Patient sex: F
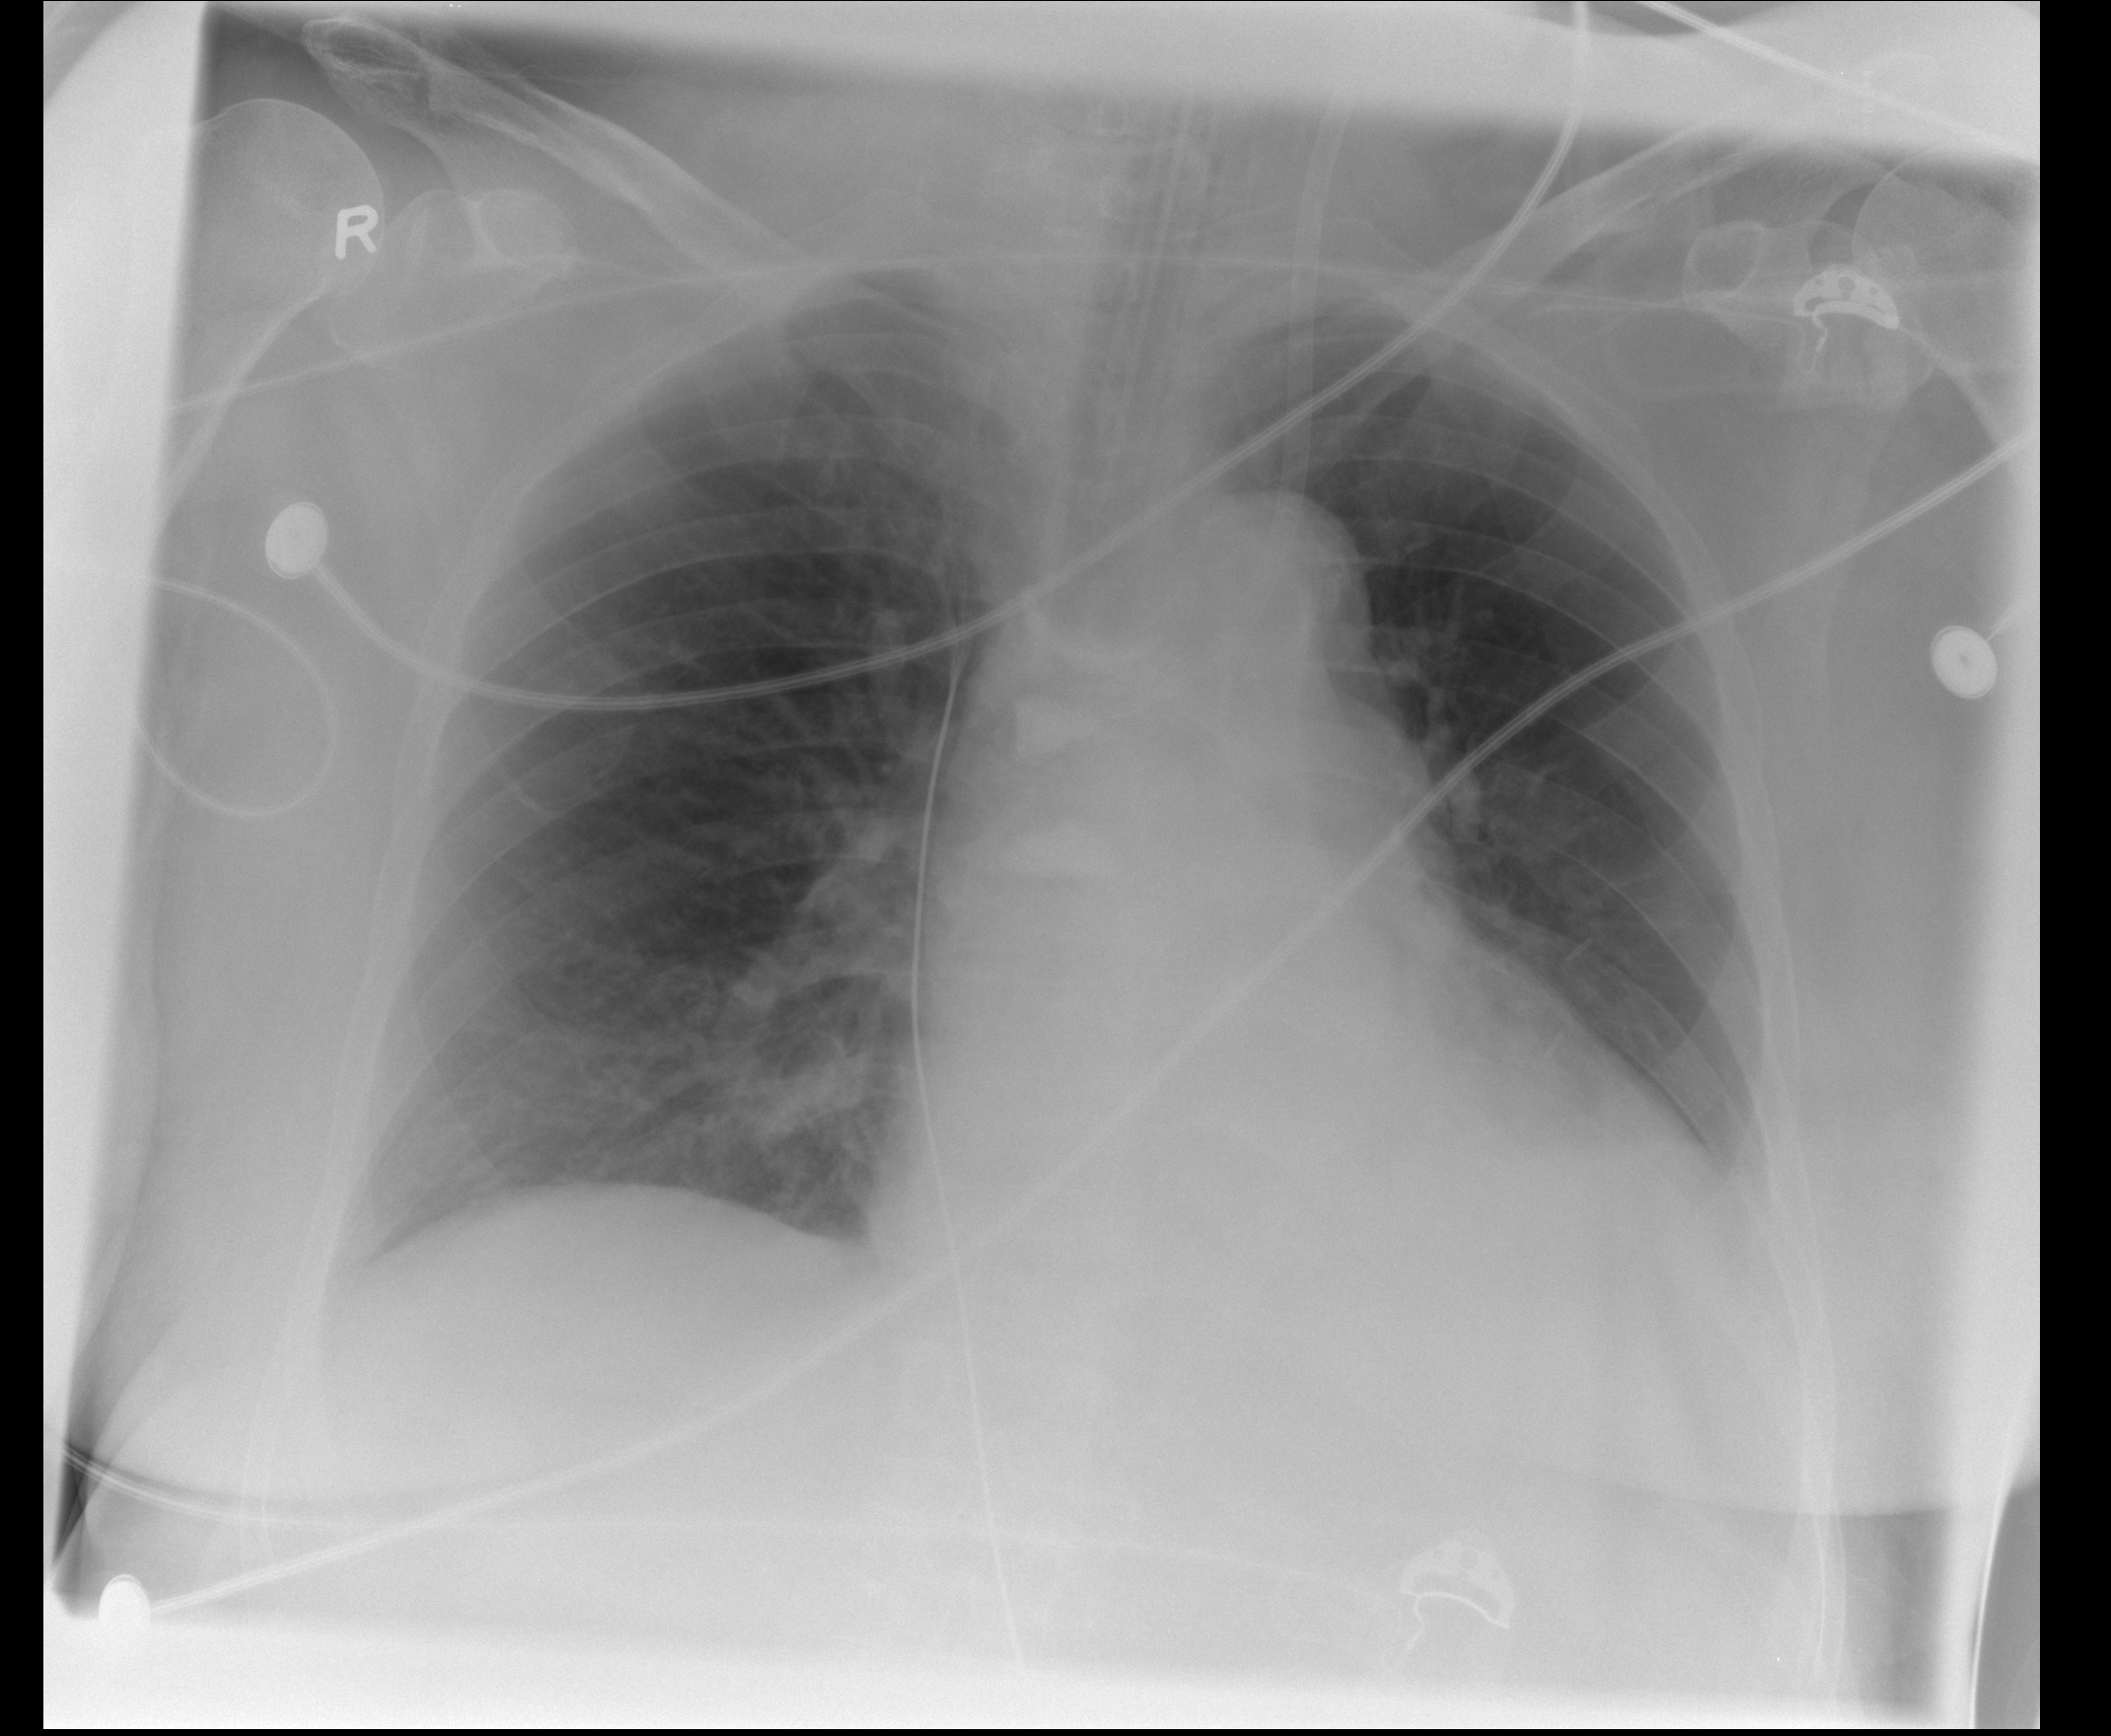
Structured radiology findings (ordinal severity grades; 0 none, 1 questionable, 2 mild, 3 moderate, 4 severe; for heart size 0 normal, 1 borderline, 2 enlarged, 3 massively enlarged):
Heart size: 2
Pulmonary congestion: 0
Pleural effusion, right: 0
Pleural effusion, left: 2
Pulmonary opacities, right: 0
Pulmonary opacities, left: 0
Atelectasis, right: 0
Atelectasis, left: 2